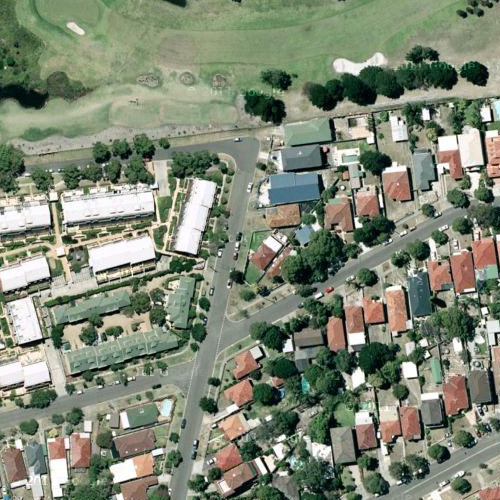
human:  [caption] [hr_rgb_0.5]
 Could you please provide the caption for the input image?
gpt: Many houses arranged neatly with a piece of lawn beside .

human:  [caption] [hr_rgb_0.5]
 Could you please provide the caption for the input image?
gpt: A dense residential area with many houses densely arrange and some roads go through this area .

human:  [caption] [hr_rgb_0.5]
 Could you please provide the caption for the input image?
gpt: A dense residential area with lots of houses arranged densely and a piece of lawn beside .

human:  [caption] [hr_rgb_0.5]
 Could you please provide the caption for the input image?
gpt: Lots of houses arranged neatly and some roads go through this area .

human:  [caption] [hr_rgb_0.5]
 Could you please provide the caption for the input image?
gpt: A residential area with a piece of lawn beside .